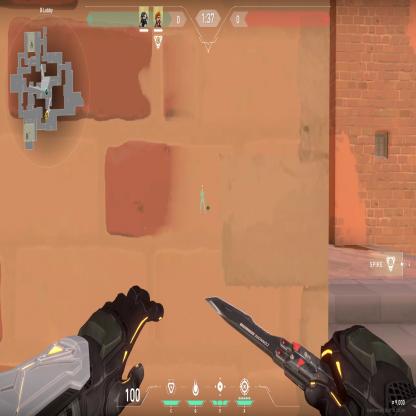
Label: teammate